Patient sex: F
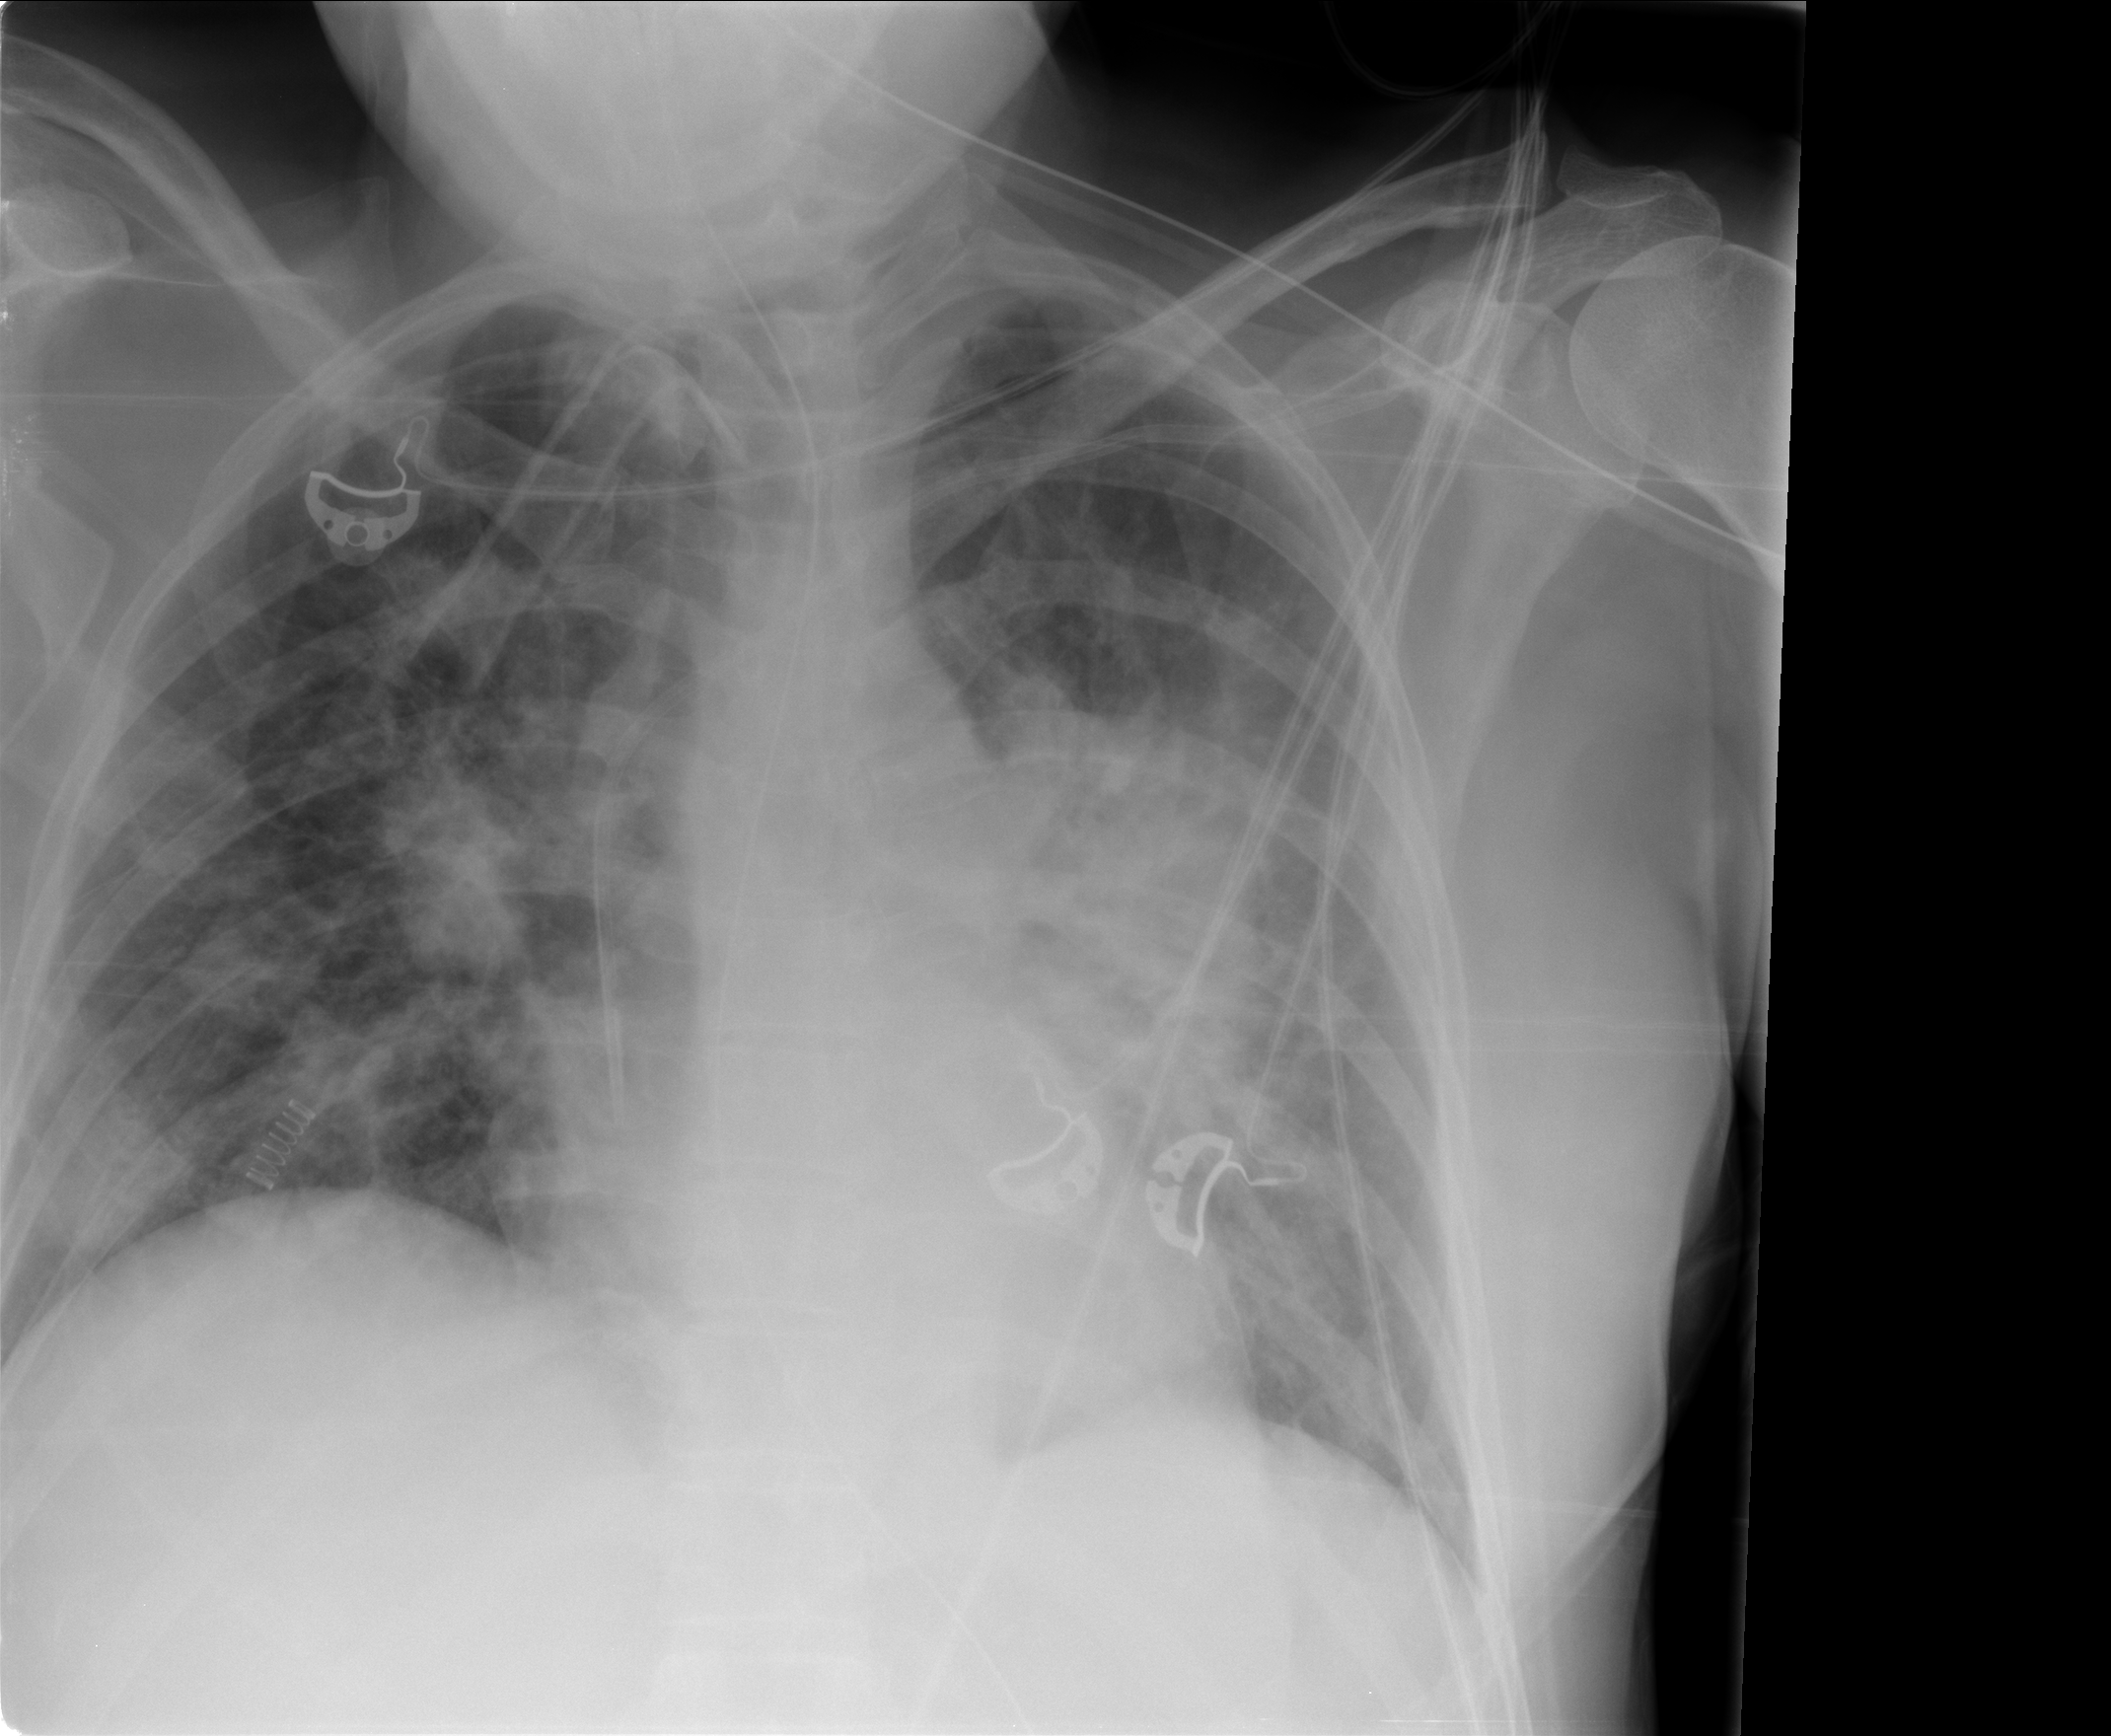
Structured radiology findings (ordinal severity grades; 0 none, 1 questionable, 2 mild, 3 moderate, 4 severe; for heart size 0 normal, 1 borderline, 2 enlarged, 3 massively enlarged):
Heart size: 0
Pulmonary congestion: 2
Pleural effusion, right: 0
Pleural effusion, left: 0
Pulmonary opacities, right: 3
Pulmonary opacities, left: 3
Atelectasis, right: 2
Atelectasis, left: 2